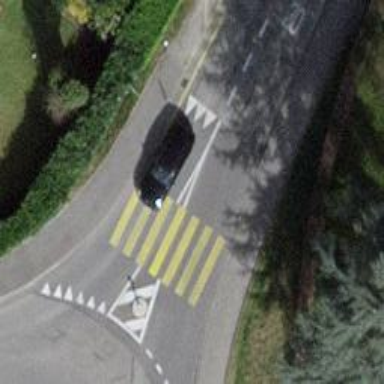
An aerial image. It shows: Uncontrolled zebra crossing with yellow markings.